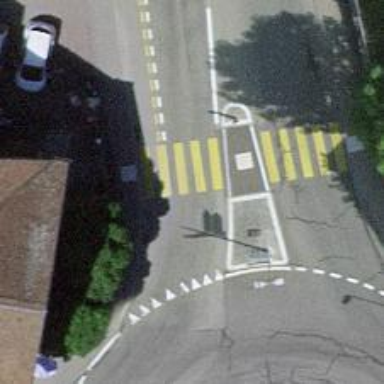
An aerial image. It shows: Marked road crossing with pedestrian island.